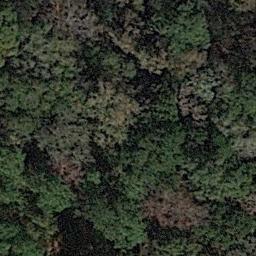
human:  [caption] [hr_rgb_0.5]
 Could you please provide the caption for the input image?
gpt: This is a dense forest .

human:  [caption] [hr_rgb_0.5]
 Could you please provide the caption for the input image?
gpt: The forest is full of green trees .

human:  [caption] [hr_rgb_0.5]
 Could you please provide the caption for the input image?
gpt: The forest has a lot of dense dark green trees and some yellow trees mixed with green trees .

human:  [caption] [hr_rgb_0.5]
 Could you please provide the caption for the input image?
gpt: Many trees with yellow and green leaves are in a forest .

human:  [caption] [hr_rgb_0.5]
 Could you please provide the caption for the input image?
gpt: There are many trees with yellow and green leaves in a forest .